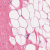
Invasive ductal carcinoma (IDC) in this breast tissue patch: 0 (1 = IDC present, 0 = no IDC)